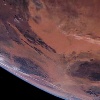
Label: land